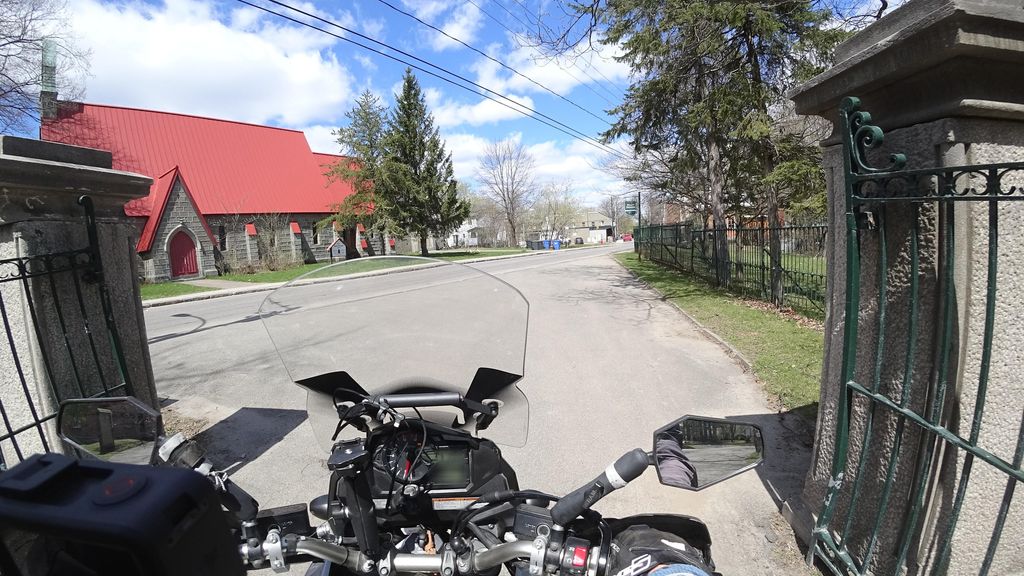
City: quebec_city